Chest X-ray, PA view. Patient: 51 years old, sex M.
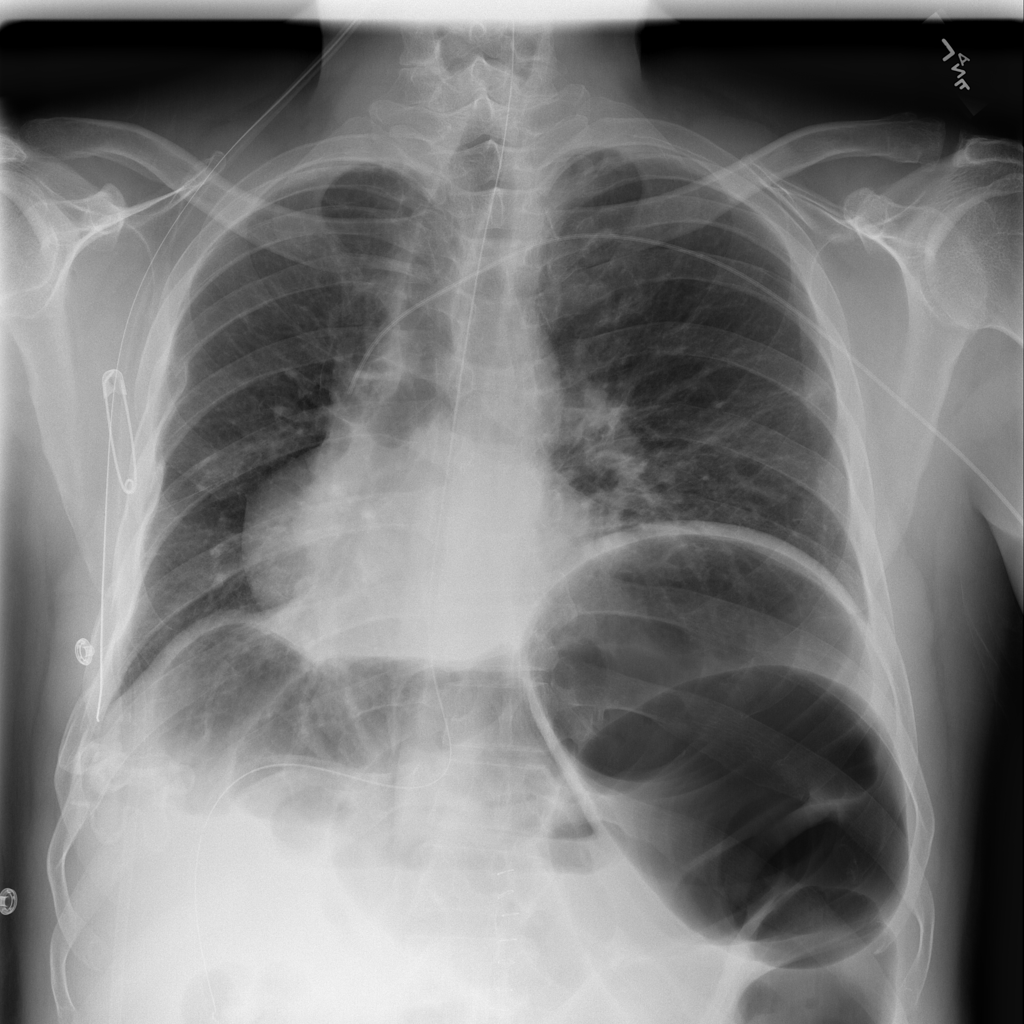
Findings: Fibrosis